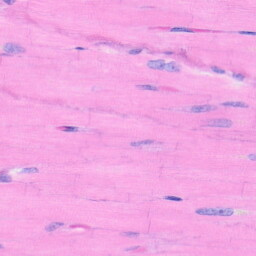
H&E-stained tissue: Heart